Question: HTML (3x times):
'''
<div class="scream">
<div class="author">
<img src="avatars/dagrevis.png" alt="" title="daGrevis" />
</div>
<div class="data">
<span>Lorem Ipsum is simply dummy text of the printing and typesetting industry...</span>
</div>
<div class="clearer"></div>
</div>
'''
CSS:
'''
.scream {
background: #F4F4F4;
width: 944px; height: 48px;
}
.scream .author {
float: left;
}
.scream .data {
float: left;
}
.clearer { clear: both; }
'''
This is how it looks on my browser:

As you can see, 'height' is set to 48px. Images size is 48px as well. How it comes that I don't see each 'div.scream' in separate line? If I set 'height' to 50px, for example, all works! In my opinion, it's because there are some-kind of border/outline/margin/padding that ruin my life. Unfortunately, with FireBug I don't see anything like that...
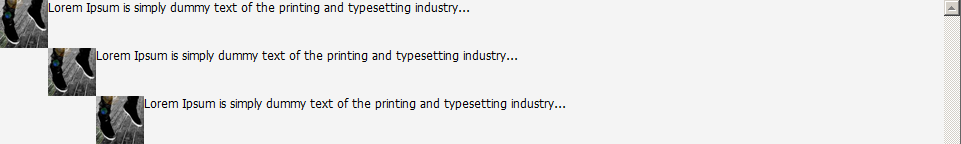
Answer:
The bottom edge of an image is aligned with the baseline (the grey line) of the line box by default. The space below the baseline (also called "descender space") is what's causing your problem. See <URL> by Eric Meyer for more details.
To fix it, add this rule:
'''
.scream .author img {
display: block;
}
'''
Or this one:
'''
.scream .author img {
vertical-align: bottom;
}
'''